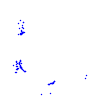
Particle: proton